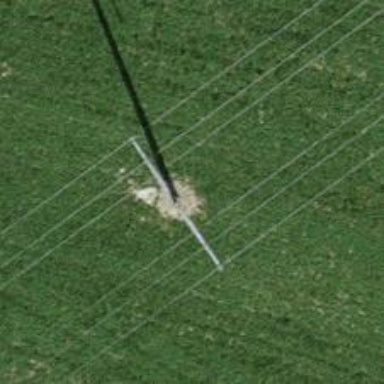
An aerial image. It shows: Power pole.